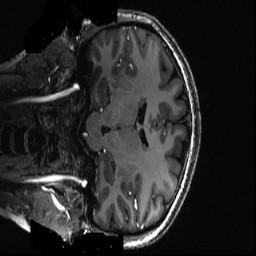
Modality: T1w
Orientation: coronal
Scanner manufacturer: siemens
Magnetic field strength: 6.98 T
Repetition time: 2.6 s
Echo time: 0.00343 s